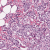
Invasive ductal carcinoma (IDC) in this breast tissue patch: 1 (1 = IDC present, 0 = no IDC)